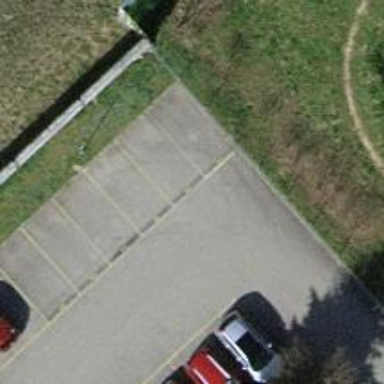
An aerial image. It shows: Road serving as parking aisle.